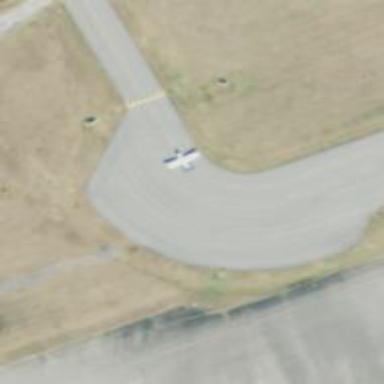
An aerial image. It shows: Image of taxiway at airport.